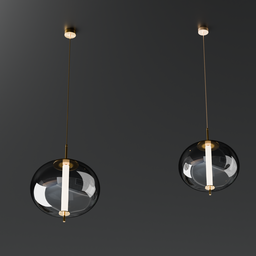
Label: lighting